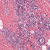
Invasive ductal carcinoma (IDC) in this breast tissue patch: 0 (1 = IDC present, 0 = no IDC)